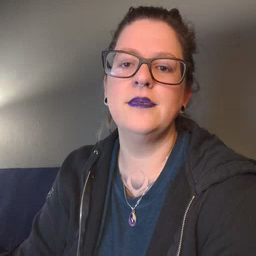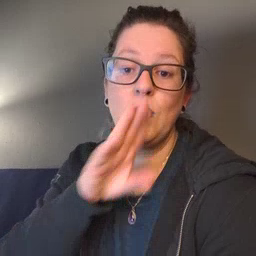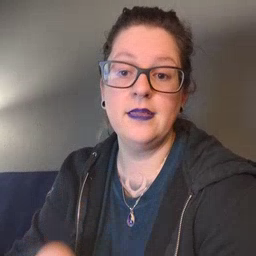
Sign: quiet